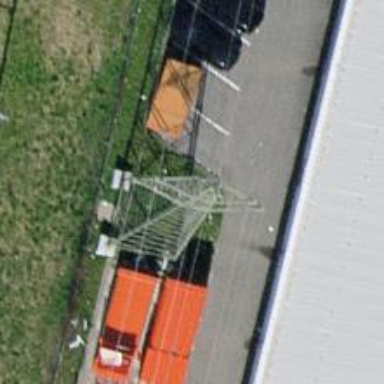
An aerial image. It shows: Lattice structure tower.